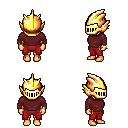
a pixel art fantasy rpg character, female body template, human, tanned skin, maroon long-sleeve shirt, red pants, raven parted hairstyle, gold helm, bracelets, four views (front, back, left, right), 2x2 character sprite sheet, small pixel art, hard edges, no anti-aliasing